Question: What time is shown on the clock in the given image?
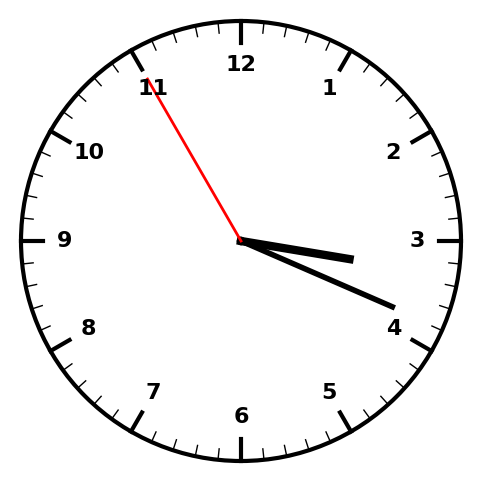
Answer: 03:18:55